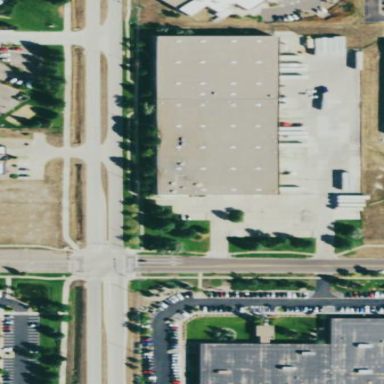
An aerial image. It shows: Office building.